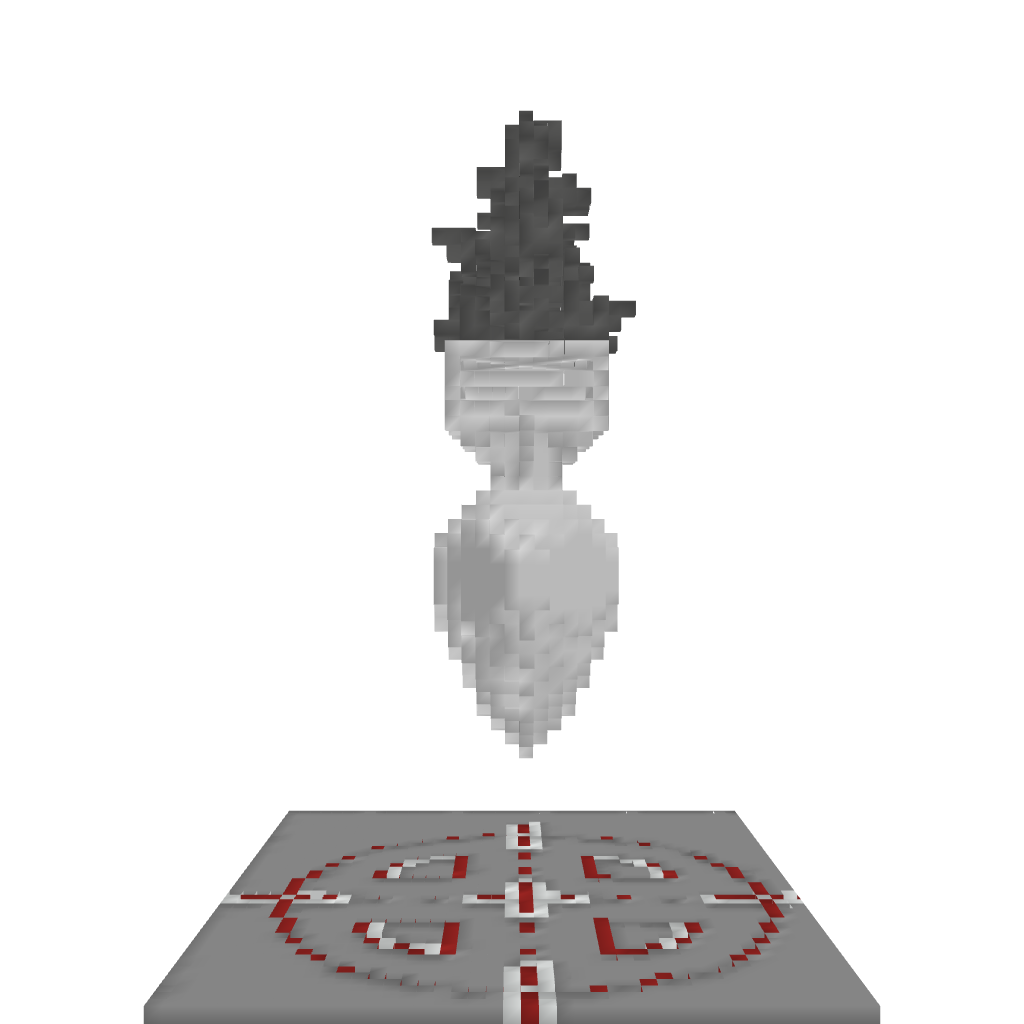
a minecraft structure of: Bomb and Target